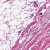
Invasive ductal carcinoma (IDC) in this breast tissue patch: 0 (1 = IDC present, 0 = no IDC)